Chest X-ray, PA view. Patient: 25 years old, sex F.
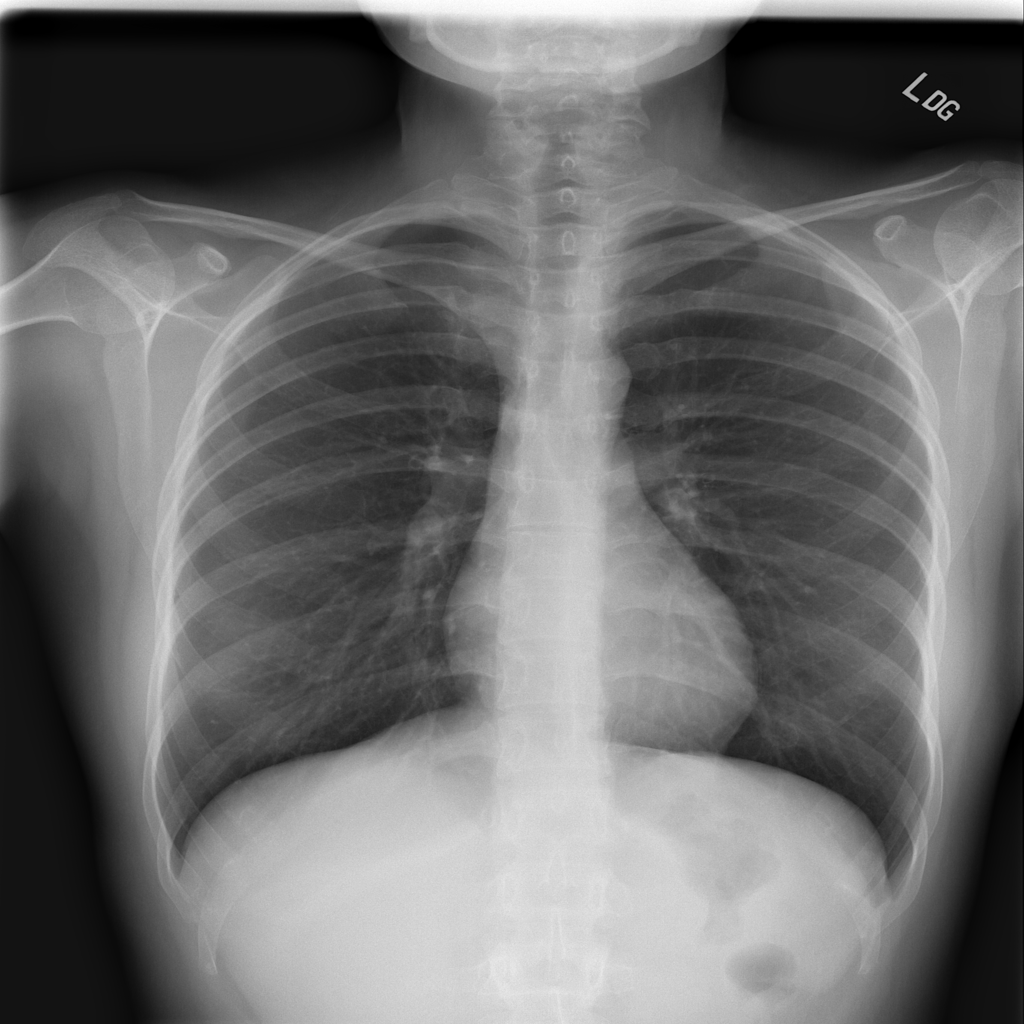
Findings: No Finding